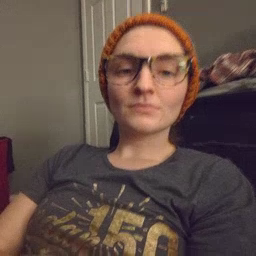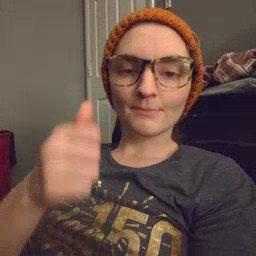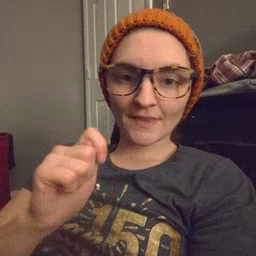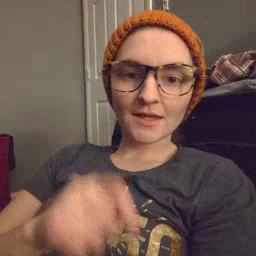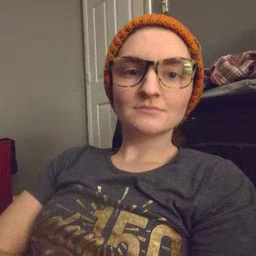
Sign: potty